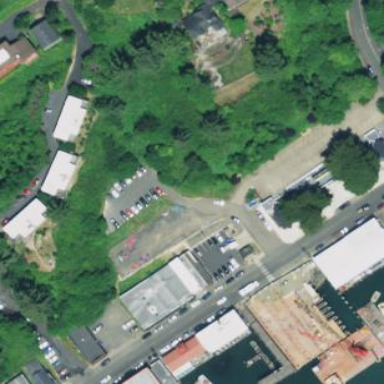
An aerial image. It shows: Parking area.